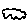
Label: cloud